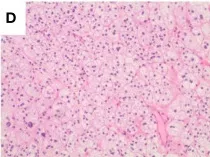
Enhanced computerized tomography (CT), pathological and immunohistochemical findings. H&E stain results, (x200).
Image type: pathology (h&e)